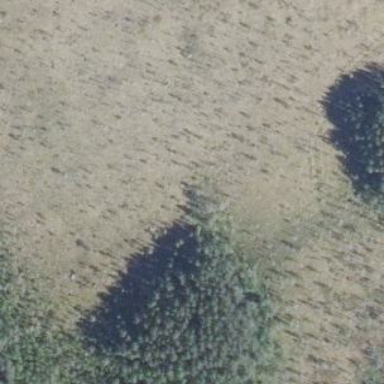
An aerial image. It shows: Woodland consisting mainly of needle-leaved trees.